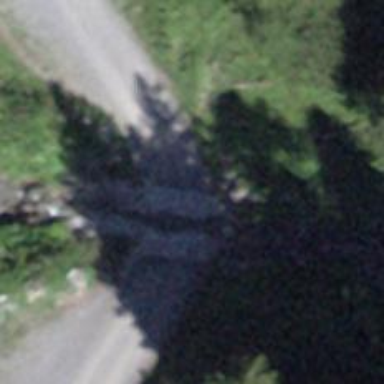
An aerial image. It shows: Gravel track with grade2 tracktype.